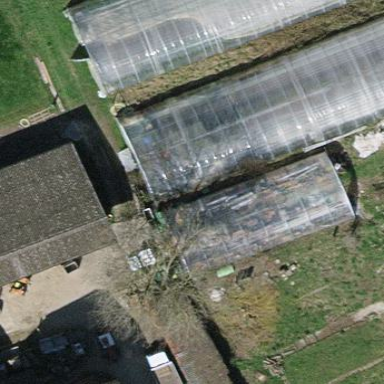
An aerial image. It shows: Greenhouse used for horticulture.